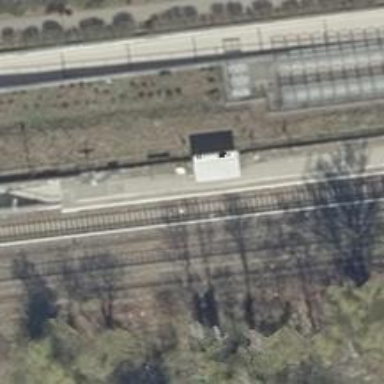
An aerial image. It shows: Shelter for public transport.